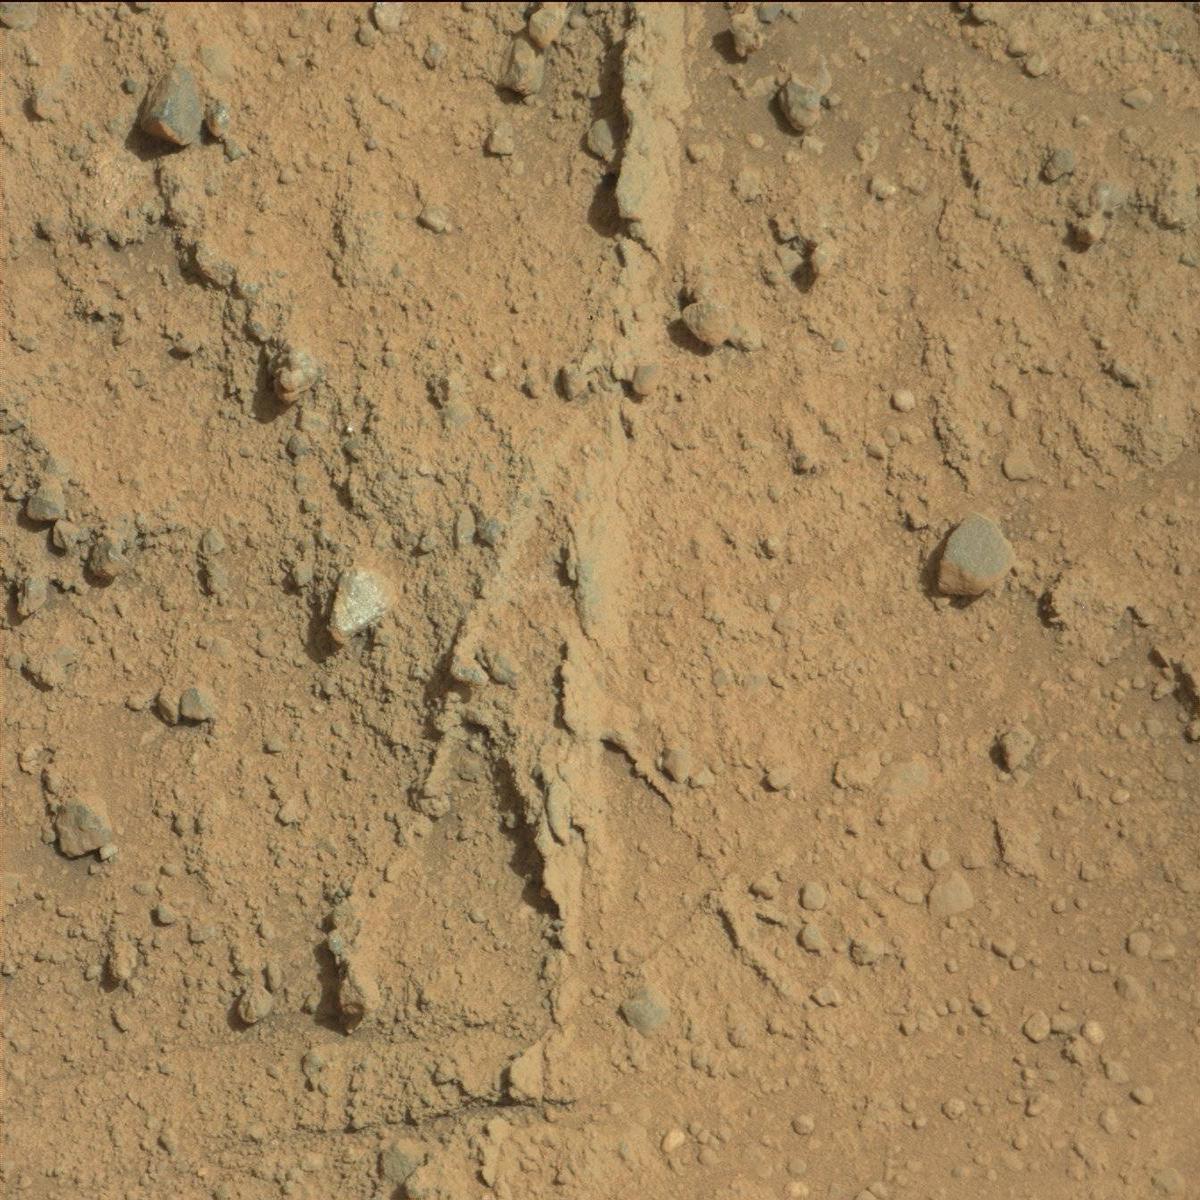
Terrain classes present: Bedrock, Sand / Soil